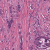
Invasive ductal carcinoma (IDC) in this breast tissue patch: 1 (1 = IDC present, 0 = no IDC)